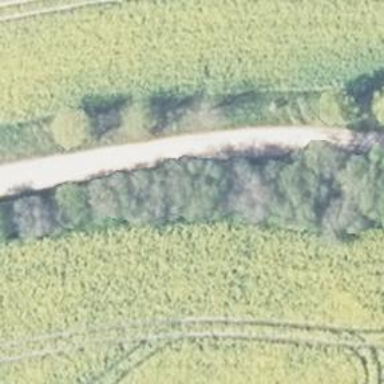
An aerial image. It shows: Row of deciduous broadleaved trees.